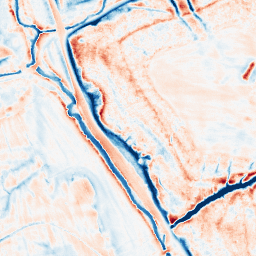
Category: edge_preserving
Decomposition family: anisotropic_diffusion
Decomposition parameters: iterations: 50
kappa: 100
gamma: 0.2
Upsampling method: sinc_hamming
Upsampling parameters: scale: 2
kernel_size: 16
Upsampling scale: 2